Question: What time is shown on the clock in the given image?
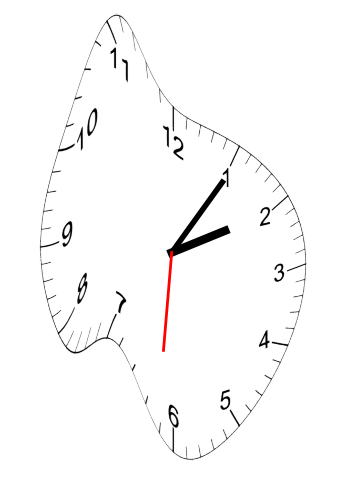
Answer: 02:05:31